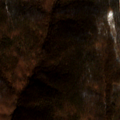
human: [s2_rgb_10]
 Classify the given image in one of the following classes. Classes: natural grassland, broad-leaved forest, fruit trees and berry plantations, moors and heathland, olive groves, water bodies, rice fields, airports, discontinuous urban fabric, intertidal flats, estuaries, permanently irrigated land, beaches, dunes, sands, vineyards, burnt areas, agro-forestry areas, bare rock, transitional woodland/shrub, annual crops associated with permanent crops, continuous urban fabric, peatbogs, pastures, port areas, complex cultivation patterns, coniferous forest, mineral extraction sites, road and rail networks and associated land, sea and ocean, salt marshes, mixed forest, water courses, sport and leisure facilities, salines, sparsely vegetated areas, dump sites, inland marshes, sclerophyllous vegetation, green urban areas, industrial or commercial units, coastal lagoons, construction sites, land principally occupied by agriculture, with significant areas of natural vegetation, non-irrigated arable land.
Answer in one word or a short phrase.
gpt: broad-leaved forest